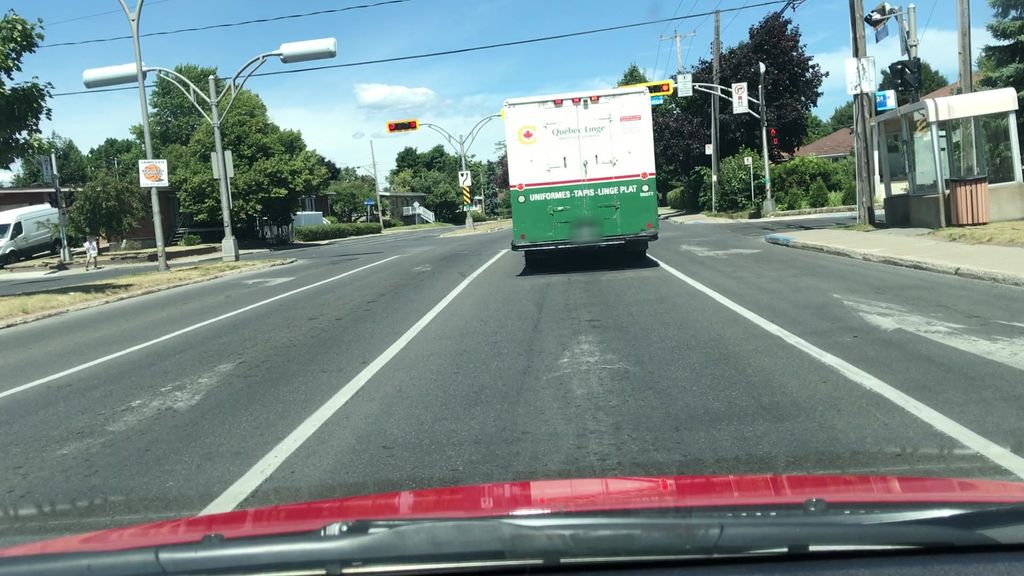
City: montreal